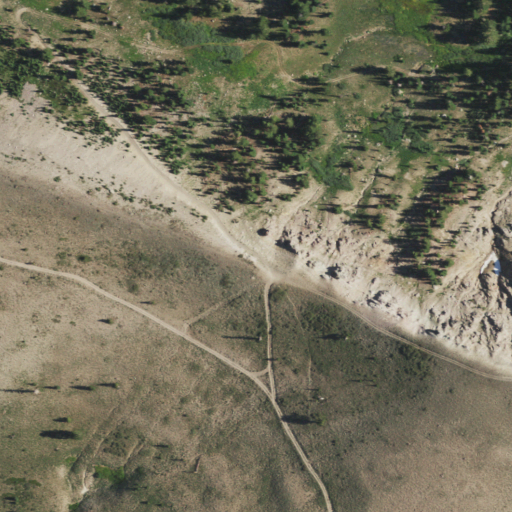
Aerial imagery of valley in California named Horse Canyon containing shrub and evergreen forest